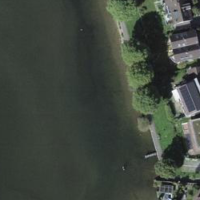
EUNIS habitat code: 14
Species observed at this site:
Tachybaptus ruficollis
Corvus corone
Podiceps cristatus
Fulica atra
Bucephala clangula
Buteo buteo
Sylvia atricapilla
Chroicocephalus ridibundus
Larus michahellis
Gallinula chloropus
Cygnus olor
Erithacus rubecula
Pica pica
Phoenicurus ochruros
Columba livia
Circaea lutetiana
Accipiter nisus
Cyanistes caeruleus
Anas platyrhynchos
Chloris chloris
Aythya ferina
Aythya fuligula
Passer domesticus
Ptyonoprogne rupestris
Passer montanus
Turdus merula
Carduelis carduelis
Columba palumbus
Phalacrocorax carbo
Spatula clypeata
Mareca strepera
Hirundo rustica
Mergus merganser
Motacilla alba